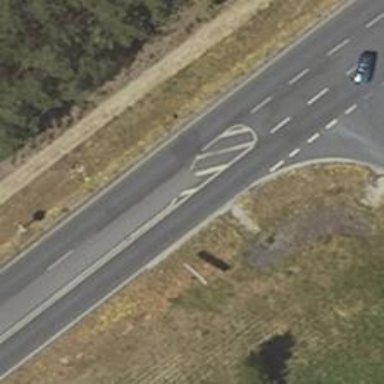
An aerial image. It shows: Asphalt road classified as primary highway. It is designated as motorroad.